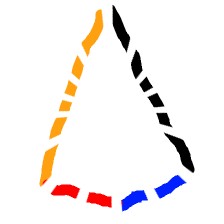
Shape: kite